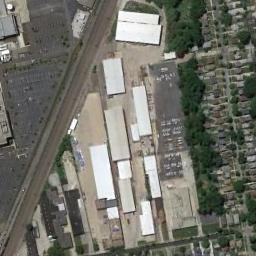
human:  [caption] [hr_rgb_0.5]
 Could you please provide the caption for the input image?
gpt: Many houses of different shapes are in the industrial area .

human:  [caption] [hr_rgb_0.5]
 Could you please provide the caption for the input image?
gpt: In an industrial area, There are factories and roads, There are planned parking lots, Items are parked, And there is good greening .

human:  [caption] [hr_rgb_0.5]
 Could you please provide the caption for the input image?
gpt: The houses in the industrial area are mainly above .

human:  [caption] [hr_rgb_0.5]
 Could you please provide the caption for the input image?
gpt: The industrial area with some industrial equipment and some white workshops is next to a residential area .

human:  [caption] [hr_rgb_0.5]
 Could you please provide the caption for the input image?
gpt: There are some white buildings and gray buildings on the industrial area .